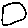
Label: square